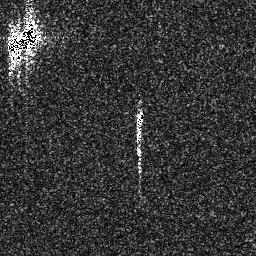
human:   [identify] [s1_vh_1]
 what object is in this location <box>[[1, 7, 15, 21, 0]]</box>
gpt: <ref>1 medium ship at the top left</ref>